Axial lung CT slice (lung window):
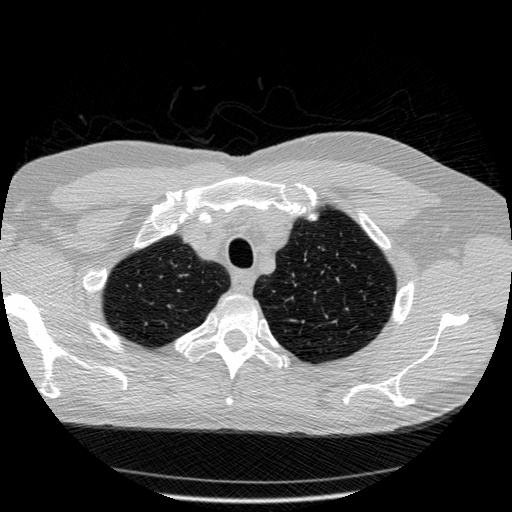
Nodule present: no